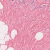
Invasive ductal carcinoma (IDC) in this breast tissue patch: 0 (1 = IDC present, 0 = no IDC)